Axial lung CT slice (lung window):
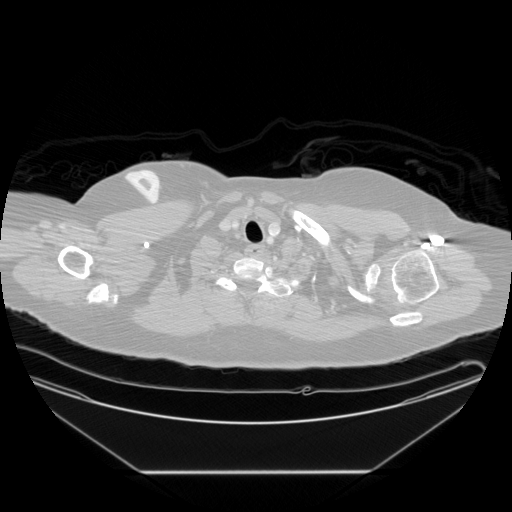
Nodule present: no